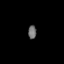
Tissue: prostate
Cell type: Myeloid cells
Senescence score: 0.7408
Nuclear area (px): 110
Mean DAPI intensity: 106.745